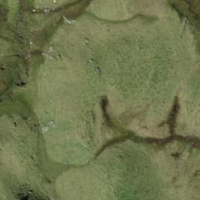
EUNIS habitat code: 23
Species observed at this site:
Veronica aphylla
Gentiana bavarica